Interaction volume radius: 5 \u00c5
Interaction volume height: 10 \u00c5
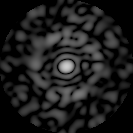
Disorder parameter: 0.8389